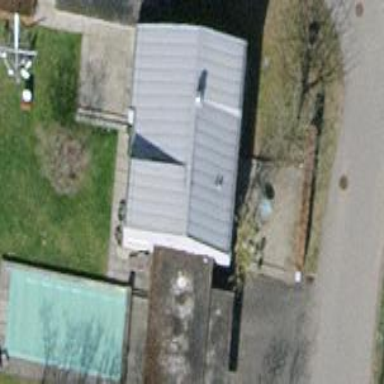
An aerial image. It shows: Detached building with saltbox roof shape.